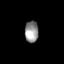
Tissue: lung
Cell type: Others
Senescence score: 0.2165
Nuclear area (px): 287
Mean DAPI intensity: 145.279